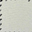
Piece: xx